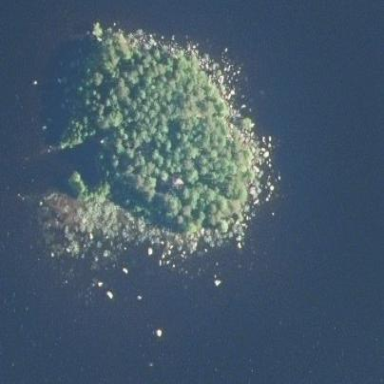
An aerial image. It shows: Islet.